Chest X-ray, PA view. Patient: 31 years old, sex M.
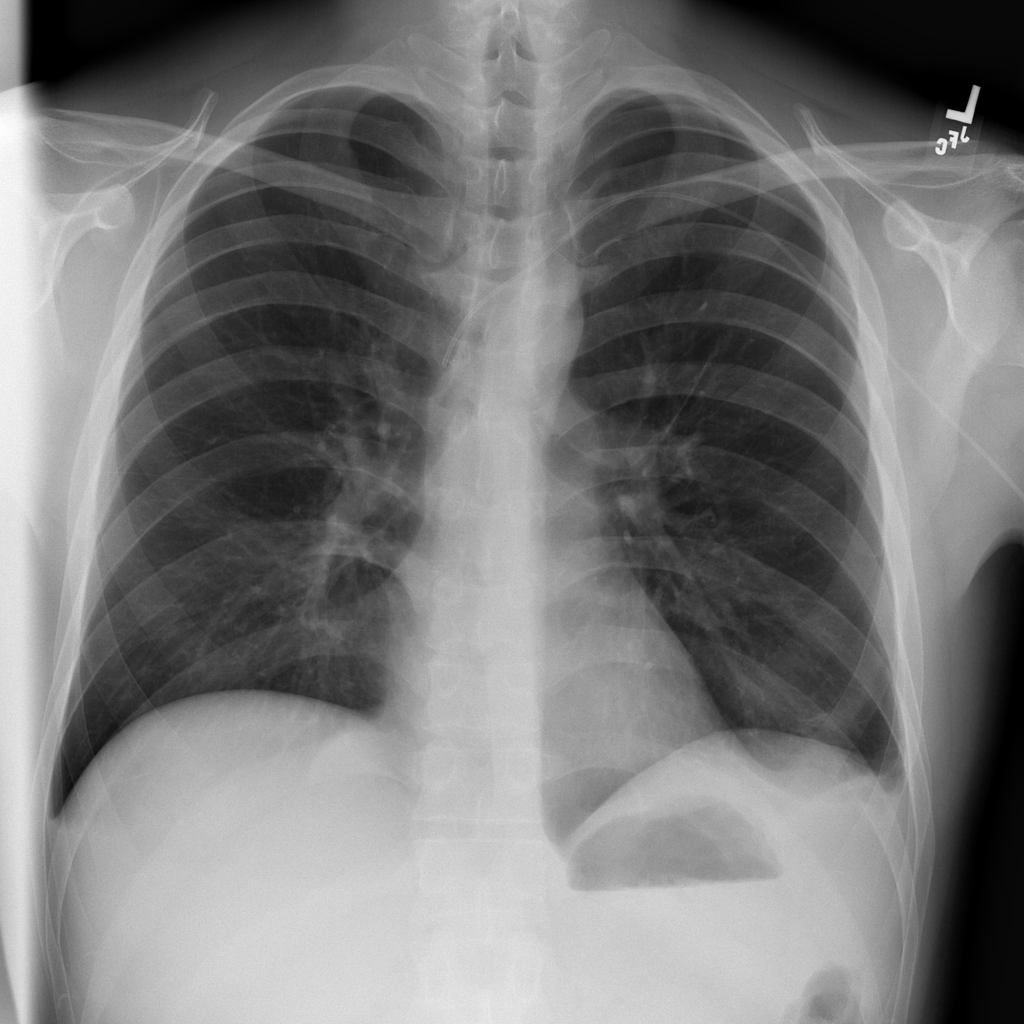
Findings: Atelectasis, Effusion